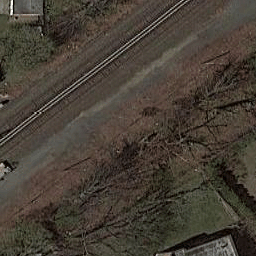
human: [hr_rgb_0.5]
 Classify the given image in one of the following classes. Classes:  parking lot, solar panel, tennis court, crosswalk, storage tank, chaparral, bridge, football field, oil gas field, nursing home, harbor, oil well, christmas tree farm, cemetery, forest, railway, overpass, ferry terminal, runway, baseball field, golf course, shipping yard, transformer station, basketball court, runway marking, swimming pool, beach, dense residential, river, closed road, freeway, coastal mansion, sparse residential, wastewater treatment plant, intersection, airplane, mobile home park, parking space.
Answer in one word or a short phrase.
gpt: railway